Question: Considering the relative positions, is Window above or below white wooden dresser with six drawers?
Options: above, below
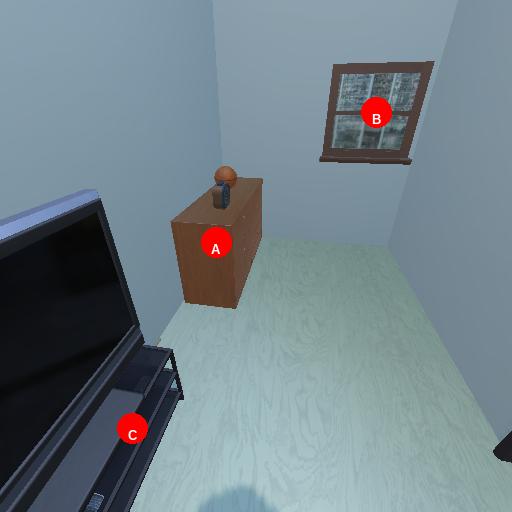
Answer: above